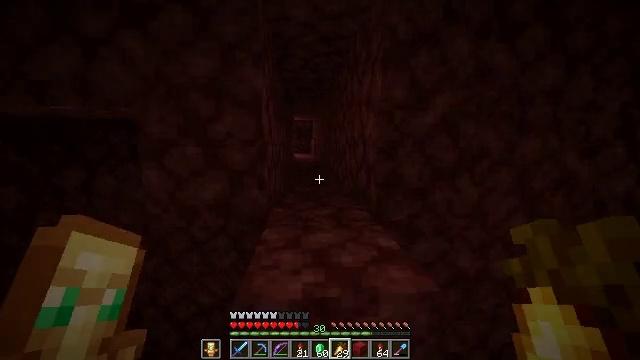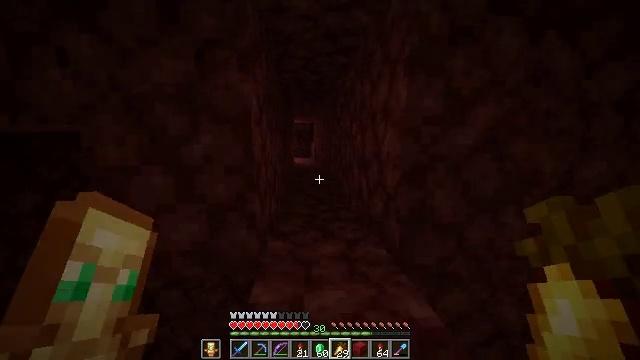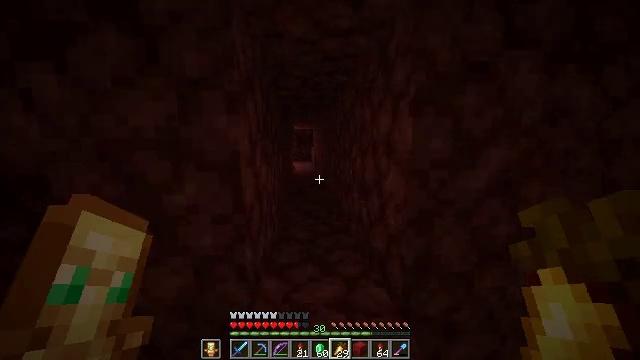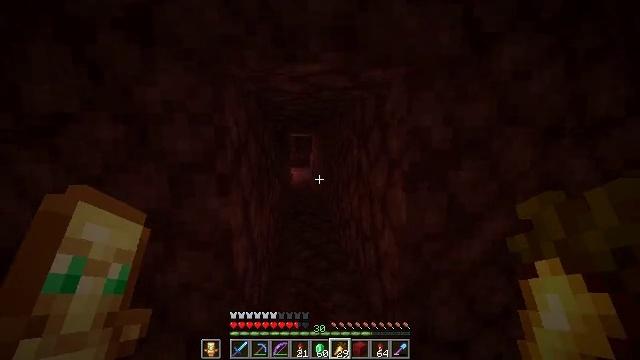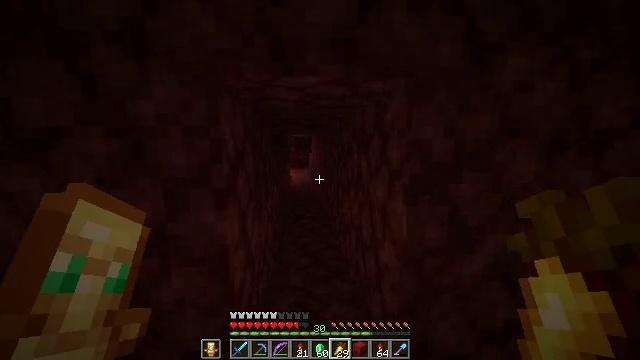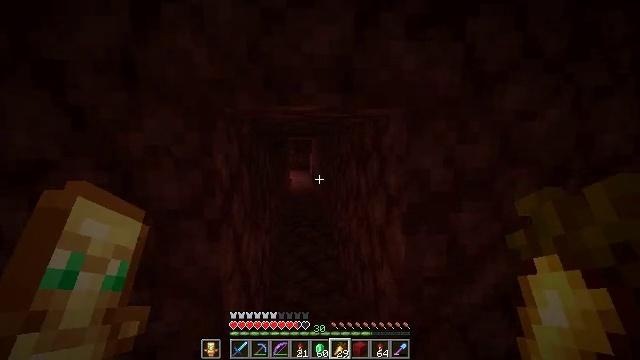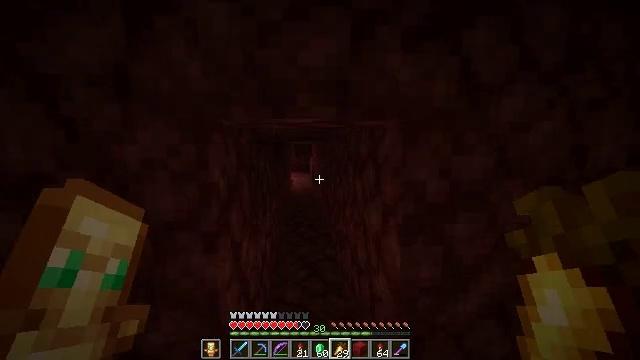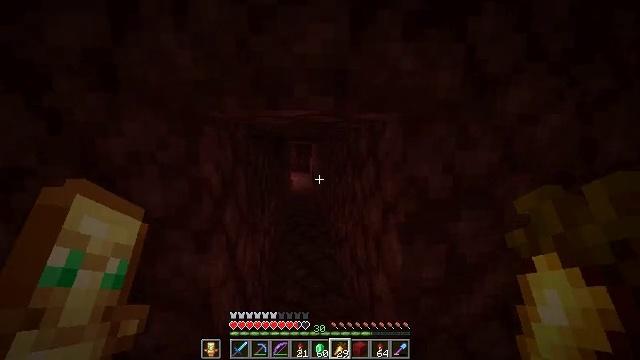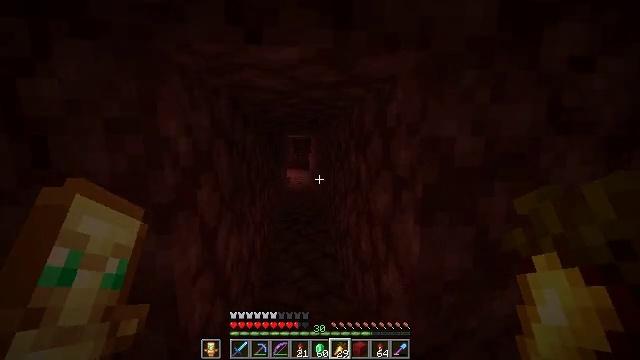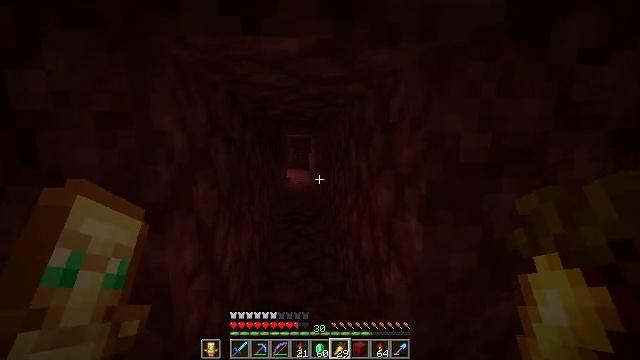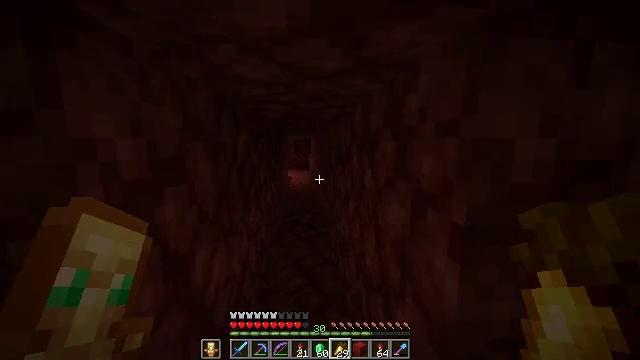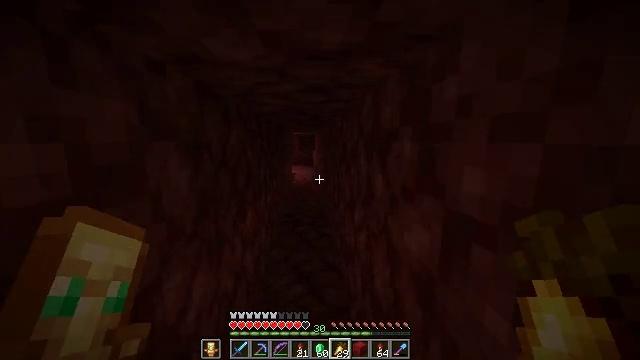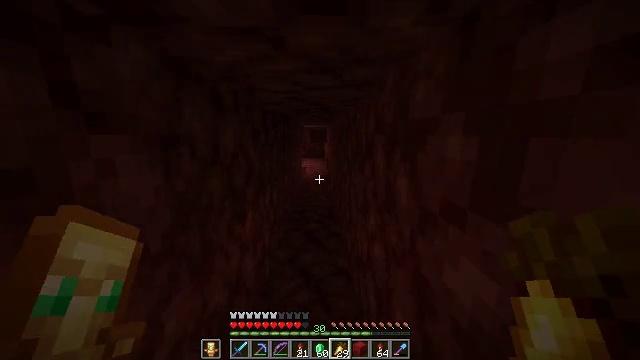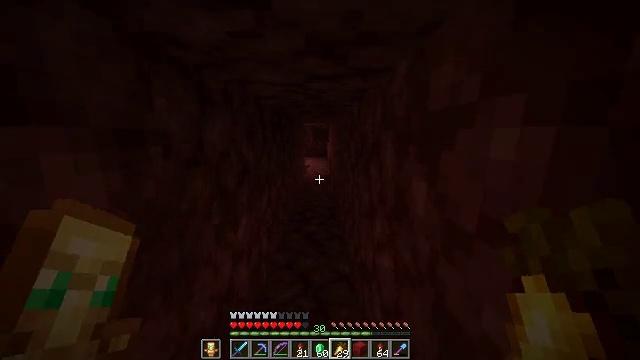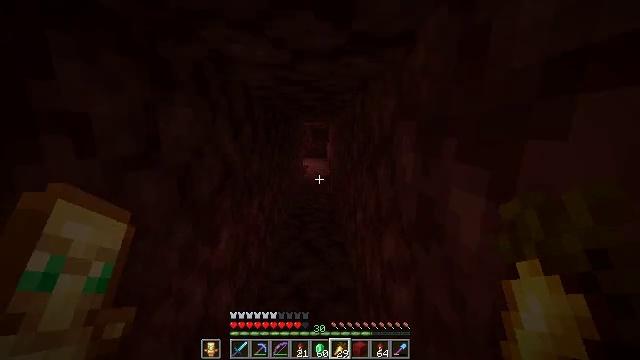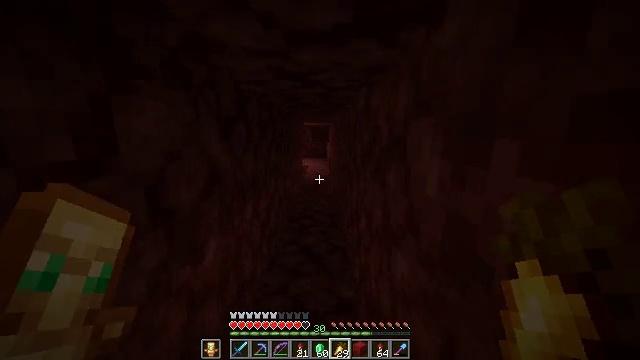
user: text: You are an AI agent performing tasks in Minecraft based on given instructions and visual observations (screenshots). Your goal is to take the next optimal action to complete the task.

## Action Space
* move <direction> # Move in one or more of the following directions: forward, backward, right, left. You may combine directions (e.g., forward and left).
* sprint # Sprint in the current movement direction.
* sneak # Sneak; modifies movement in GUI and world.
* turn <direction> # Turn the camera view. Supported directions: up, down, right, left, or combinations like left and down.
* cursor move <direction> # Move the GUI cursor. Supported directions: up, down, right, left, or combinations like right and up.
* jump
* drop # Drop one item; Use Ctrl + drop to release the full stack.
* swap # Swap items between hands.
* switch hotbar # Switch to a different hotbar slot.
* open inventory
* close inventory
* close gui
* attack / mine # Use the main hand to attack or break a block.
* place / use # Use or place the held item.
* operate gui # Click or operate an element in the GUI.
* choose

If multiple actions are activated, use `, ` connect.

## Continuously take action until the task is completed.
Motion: motion action
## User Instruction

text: Cut down the sugar cane stalks.
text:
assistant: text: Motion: move forward, sprint, jump
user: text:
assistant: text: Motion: move forward, sprint, jump
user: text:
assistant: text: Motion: move forward, sprint, jump
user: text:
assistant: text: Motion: move forward, sprint, jump
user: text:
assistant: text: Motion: move forward, sprint, jump
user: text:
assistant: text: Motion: move forward, sprint
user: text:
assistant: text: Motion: move forward, sprint
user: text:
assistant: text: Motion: move forward, sprint
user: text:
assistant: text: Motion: move forward, sprint
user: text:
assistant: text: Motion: move forward, sprint
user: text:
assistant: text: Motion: move forward, sprint, turn left and down
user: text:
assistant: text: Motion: move forward, sprint, turn left and down
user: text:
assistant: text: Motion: move forward, sprint
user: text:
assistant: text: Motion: move forward, sprint
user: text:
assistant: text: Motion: move forward, sprint
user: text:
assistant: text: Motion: move forward, sprint
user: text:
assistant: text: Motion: move forward, sprint
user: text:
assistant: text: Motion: move forward, sprint
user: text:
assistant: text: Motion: move forward, sprint
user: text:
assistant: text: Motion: move forward, sprint
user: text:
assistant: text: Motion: move forward, sprint
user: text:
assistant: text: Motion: move forward, sprint
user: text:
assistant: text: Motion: move forward, sprint
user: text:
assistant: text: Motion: move forward, sprint
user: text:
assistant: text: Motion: move forward, sprint
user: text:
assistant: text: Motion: move forward, sprint
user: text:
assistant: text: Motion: move forward, sprint
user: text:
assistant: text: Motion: move forward, sprint
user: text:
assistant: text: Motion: move forward, sprint
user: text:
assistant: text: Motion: move forward, sprint